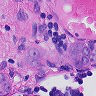
Metastatic tissue present: yes